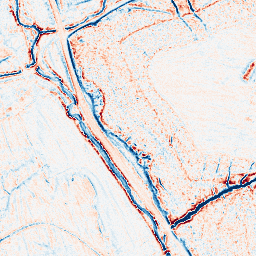
Category: edge_preserving
Decomposition family: anisotropic_diffusion
Decomposition parameters: iterations: 10
kappa: 50
gamma: 0.15
Upsampling method: cubic_catmull_rom
Upsampling parameters: scale: 8
Upsampling scale: 8